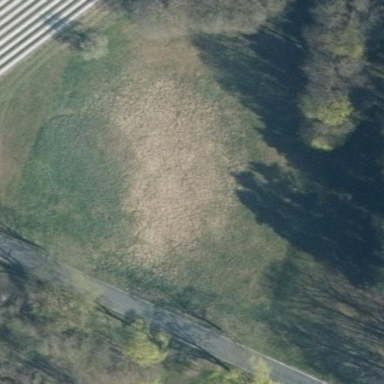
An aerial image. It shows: Beautiful meadow.